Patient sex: M
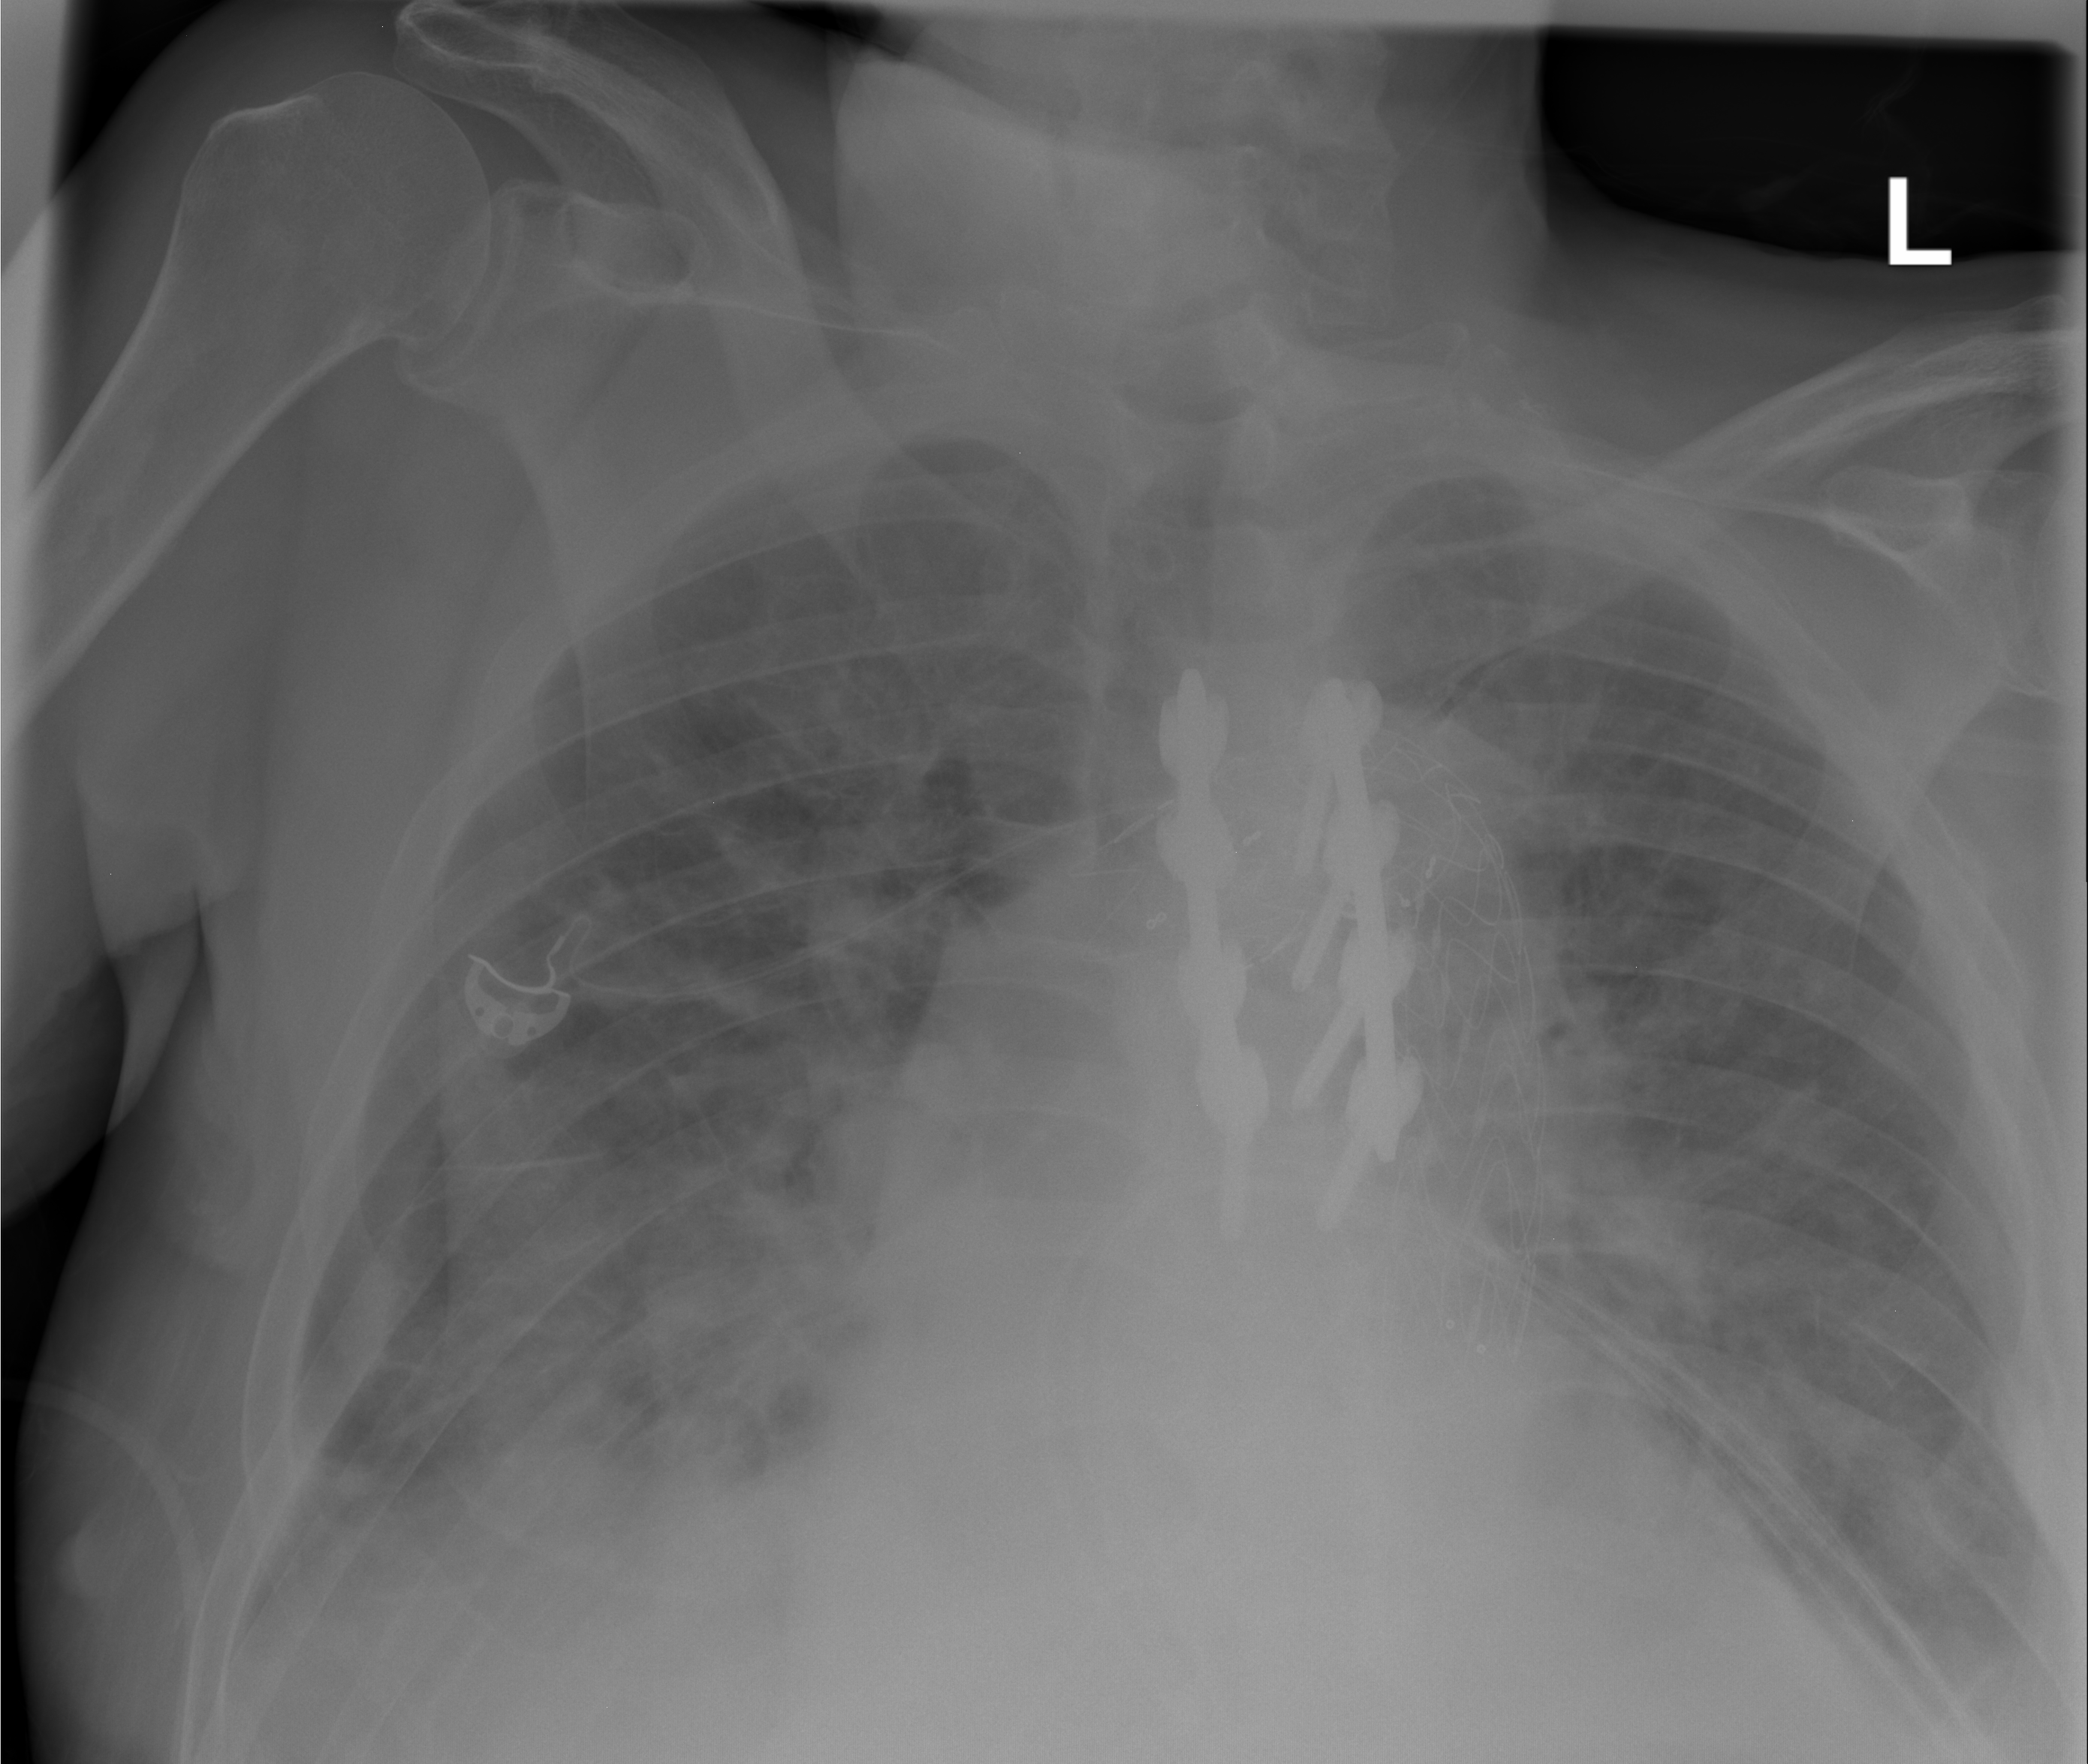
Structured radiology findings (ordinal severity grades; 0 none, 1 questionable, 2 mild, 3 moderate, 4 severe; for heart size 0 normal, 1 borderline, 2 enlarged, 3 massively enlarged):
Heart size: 2
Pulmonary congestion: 2
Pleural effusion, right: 2
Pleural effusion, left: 2
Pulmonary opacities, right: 2
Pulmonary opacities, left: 2
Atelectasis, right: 2
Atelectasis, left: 2